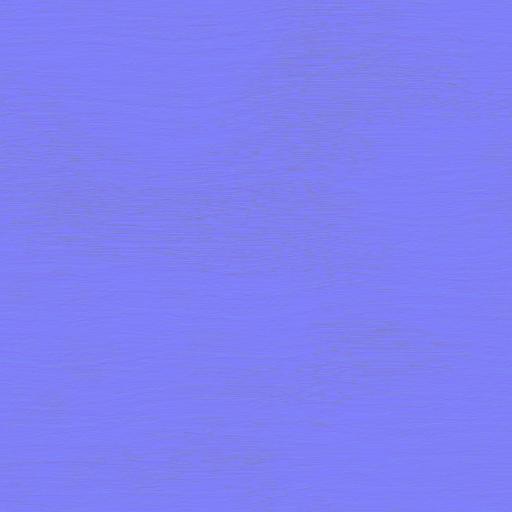
clean fine light smooth wood wooden